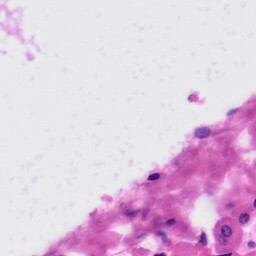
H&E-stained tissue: Liver